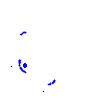
Particle: pion